Current action and preconditions to check: trajectory_clear

Your task: For each precondition in the list above, predict whether it will hold at this action.

Consider the current scene as observed from the mobile robot's camera, and analyze the predicted future states of all dynamic agents (e.g., people, animals, vehicles, or any moving entities) within the NEXT SECOND.

IMPORTANT: Only answer "very likely" if you are absolutely certain—based on strong, clear evidence—that a dynamic agent will violate the precondition in the predicted future state. Do NOT answer "very likely" for unlikely, ambiguous, or low-probability risks.

Ask yourself for each precondition: Is there a high probability, with clear and convincing evidence, that the predicted future states of any dynamic agent will interfere with the predicted future state of the currently executing action within the NEXT SECOND, causing that precondition to fail?

Assess the risk level based on these predictions. Use "likely" or "very likely" if motions create a clear risk of interference.

Use "neutral" or "improbable" if agents are nearby but their predicted paths are clearly diverging or non-conflicting.

Failure Risk Categories: "very improbable", "improbable", "neutral", "likely", "very likely"

Answer Format: Output ONLY the probability_of_failure value from these categories: "very improbable", "improbable", "neutral", "likely", "very likely"

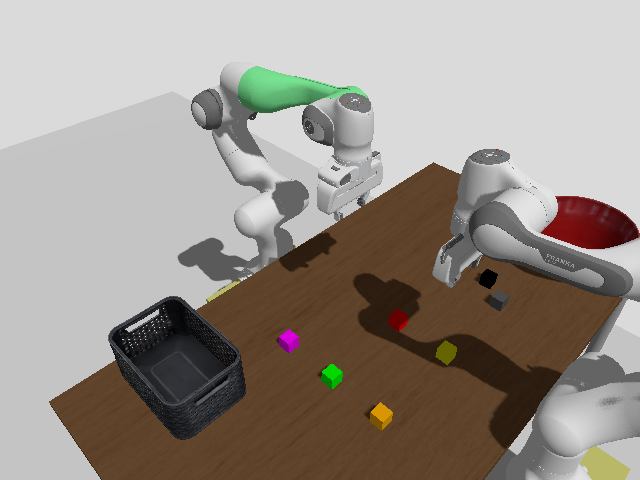

Answer: very improbable